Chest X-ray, PA view. Patient: 56 years old, sex F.
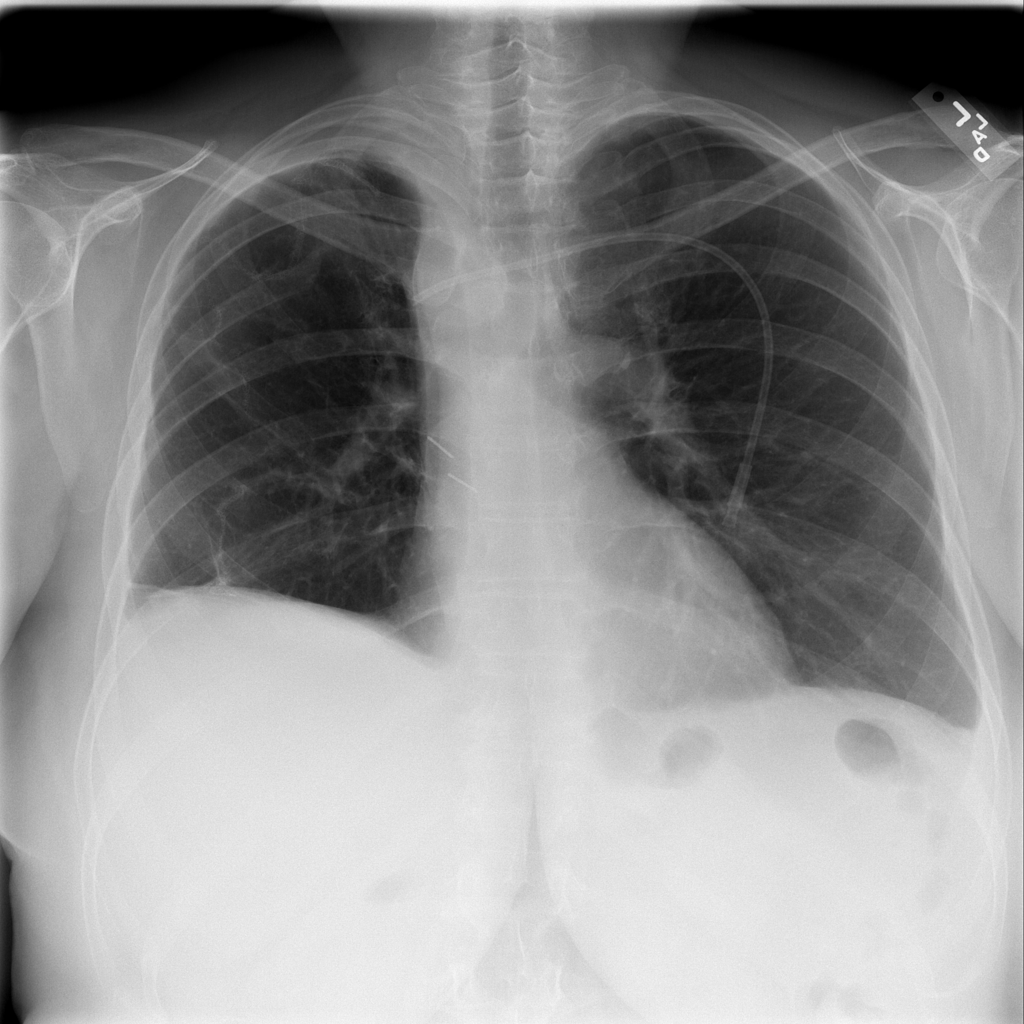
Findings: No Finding